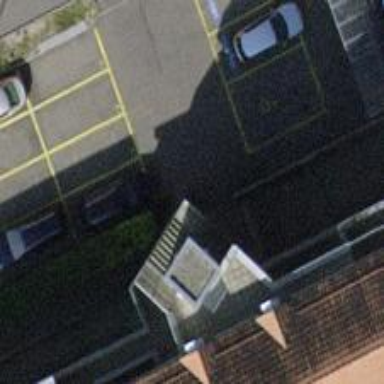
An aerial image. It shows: Road serving as parking aisle.